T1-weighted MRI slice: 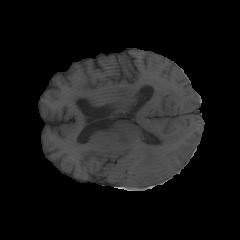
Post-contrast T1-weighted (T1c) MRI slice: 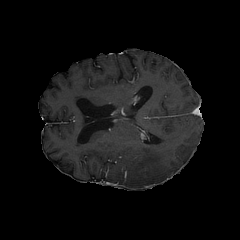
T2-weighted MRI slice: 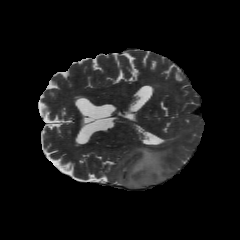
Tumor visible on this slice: yes